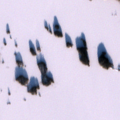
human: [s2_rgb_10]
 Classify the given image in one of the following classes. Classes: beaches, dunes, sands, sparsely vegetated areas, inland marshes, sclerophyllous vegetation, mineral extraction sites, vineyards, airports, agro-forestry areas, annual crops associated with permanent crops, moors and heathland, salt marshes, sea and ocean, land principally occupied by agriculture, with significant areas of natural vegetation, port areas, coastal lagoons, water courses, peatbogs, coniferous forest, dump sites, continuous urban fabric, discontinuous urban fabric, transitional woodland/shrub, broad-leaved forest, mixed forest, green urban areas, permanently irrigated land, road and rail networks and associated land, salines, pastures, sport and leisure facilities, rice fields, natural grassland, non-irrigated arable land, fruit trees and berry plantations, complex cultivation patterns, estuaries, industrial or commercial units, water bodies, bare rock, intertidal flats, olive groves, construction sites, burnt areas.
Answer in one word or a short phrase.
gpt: mixed forest, water bodies